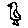
Label: bird